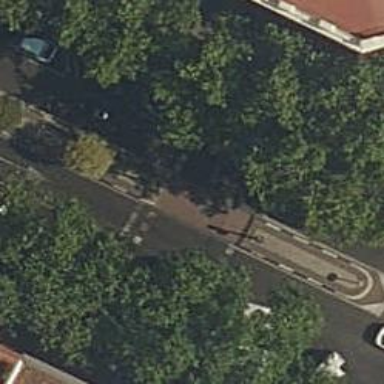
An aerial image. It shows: Zebra crossing with traffic signals.